Field crop: maize
Growth stage: 2
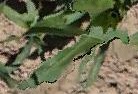
Species: maize